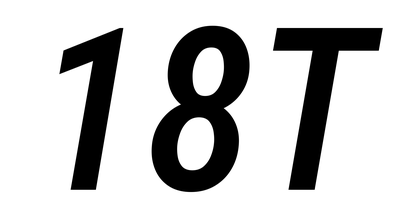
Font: Roboto-Italic_Condensed_Medium_Italic